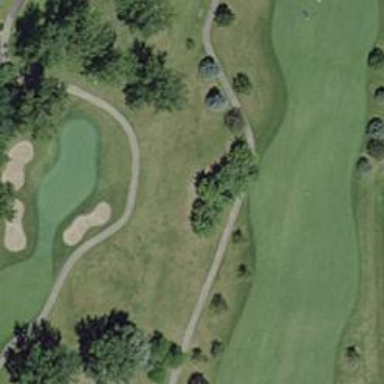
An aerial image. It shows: Service road designated as golf cart path.